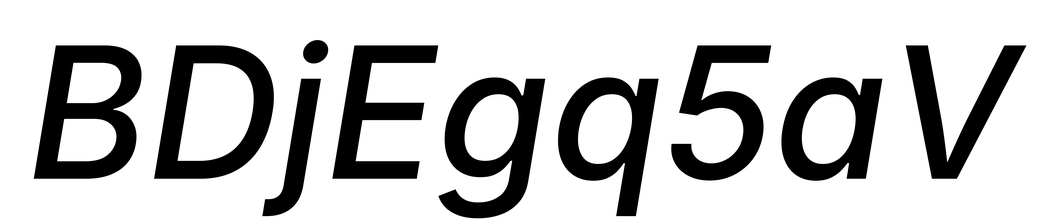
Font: Inter-Italic_Medium_Italic